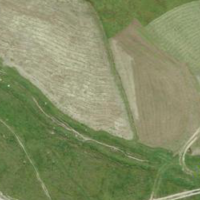
EUNIS habitat code: 26
Species observed at this site:
Geum montanum